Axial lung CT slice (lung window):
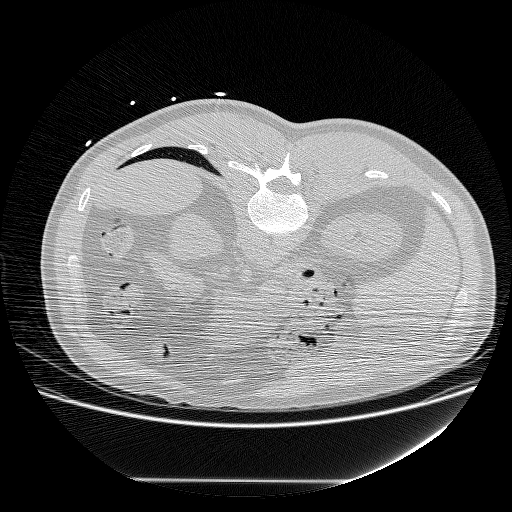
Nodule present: no